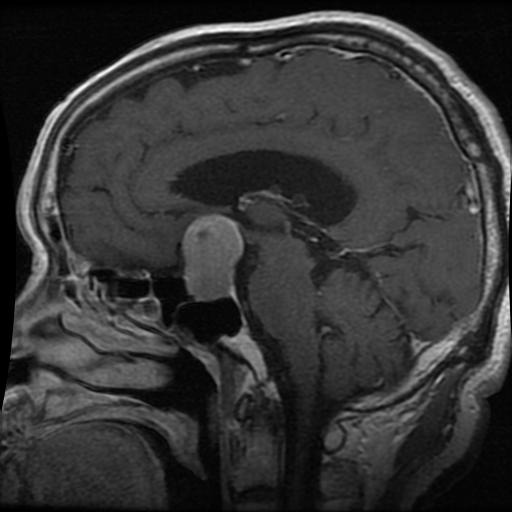
Label: pituitary